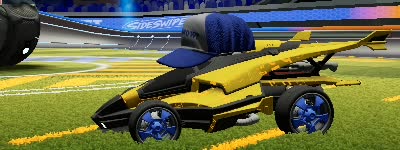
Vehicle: aftershock